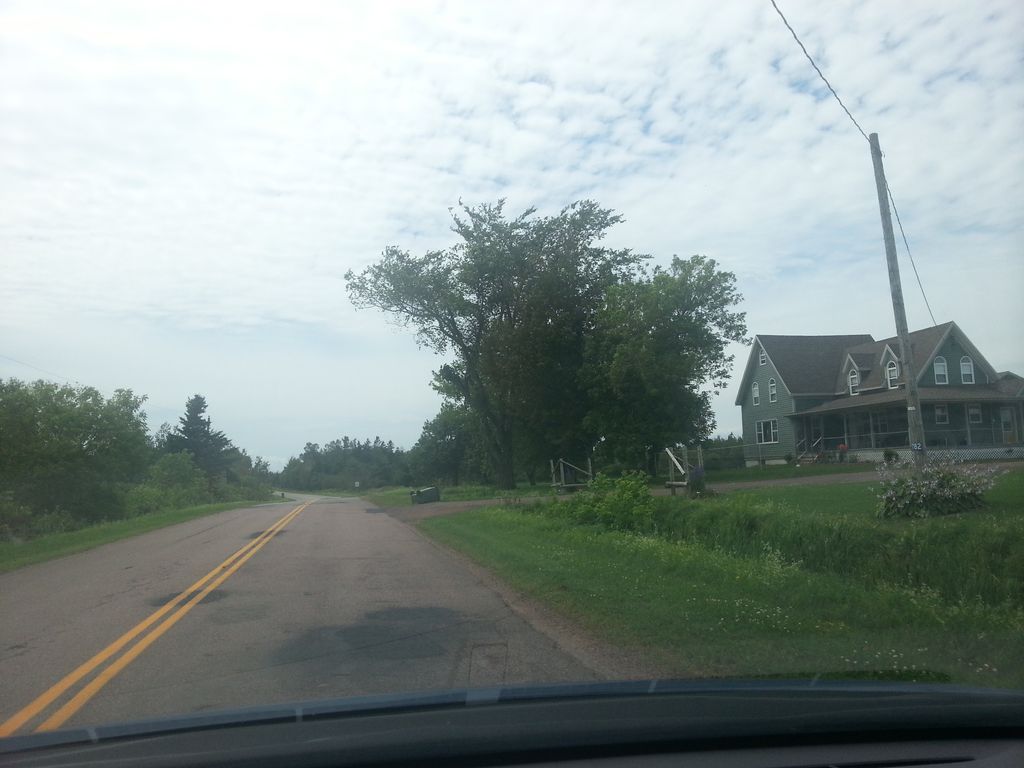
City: charlottetown